Interaction volume radius: 10 \u00c5
Interaction volume height: 40 \u00c5
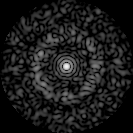
Disorder parameter: 0.8325